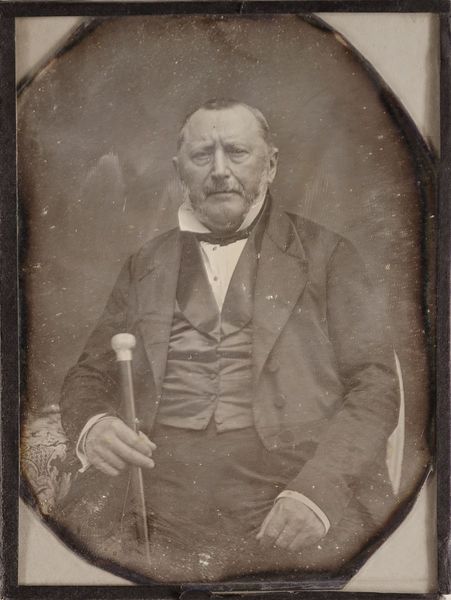
Titel: Hermann Heinrich Albers (1787&#x2013;1861), Gutsbesitzer in Fikensolt im Großherzogtum Oldenburg
Standort: Hamburg
Institution: Museum für Kunst und Gewerbe Hamburg
Schlagwörter: mann, portrait, figur, foto, fotografie, photographie, photo, lichtbild, daguerreotypie, bildwerke, angewandte und bildende kunst, hessische systematik, porträt, porträtfotografie, porträtphotographie, hüftbild